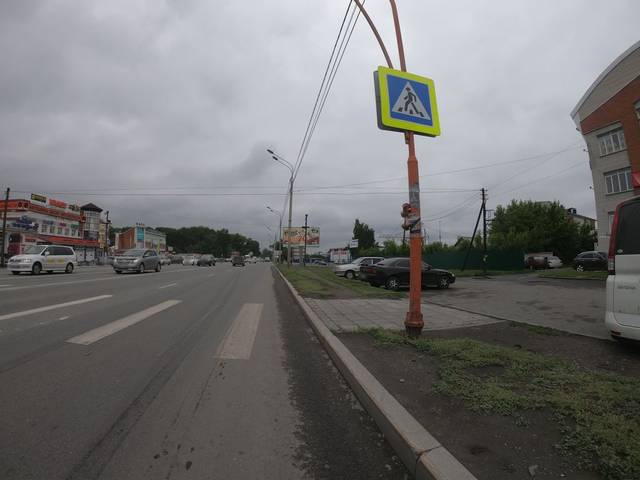
Region: Russia
Coordinates: 53.341, 83.719